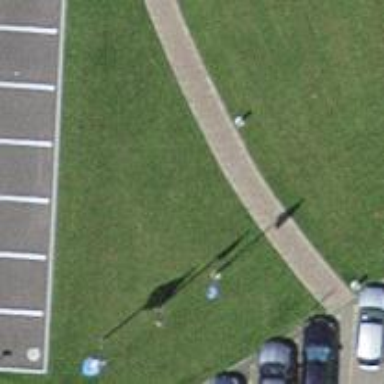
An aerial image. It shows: Footway with grass paver surface.